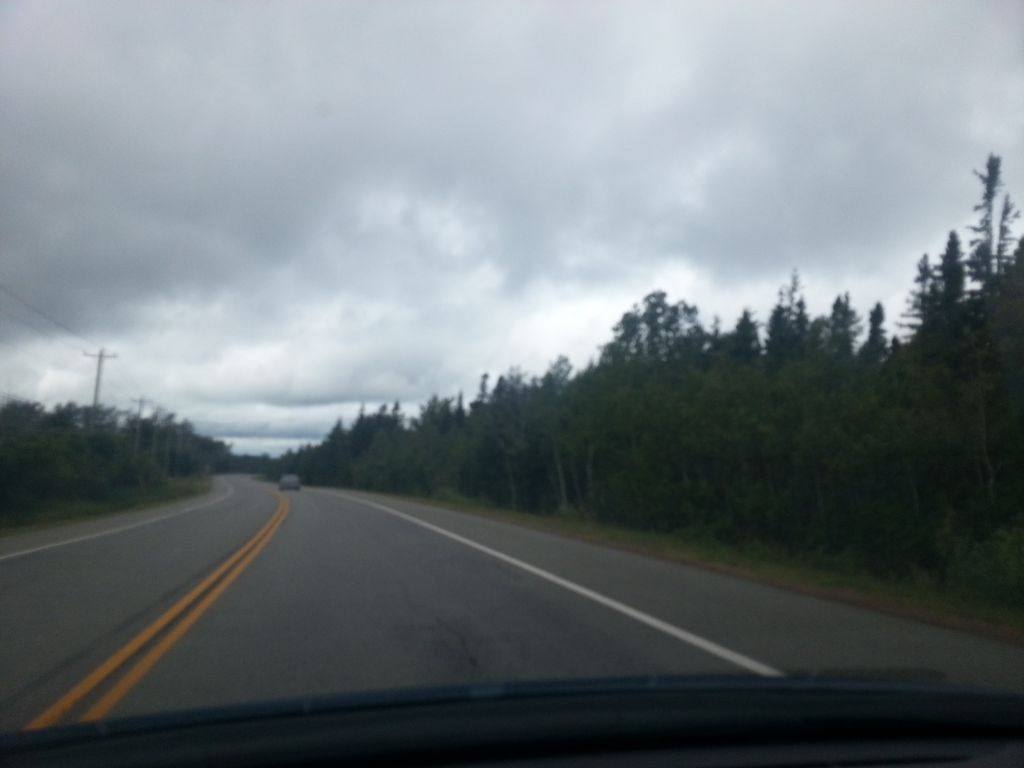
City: charlottetown